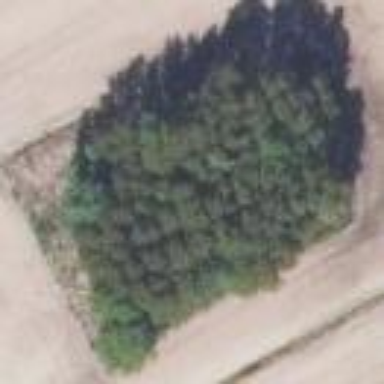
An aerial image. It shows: Beautiful woodland area.